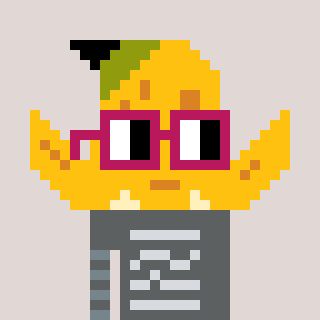
a pixel art character with square dark red glasses, a banana-shaped head and a red-colored body on a warm background